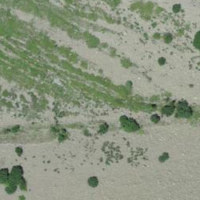
EUNIS habitat code: 26
Species observed at this site:
Adenostyles alpina